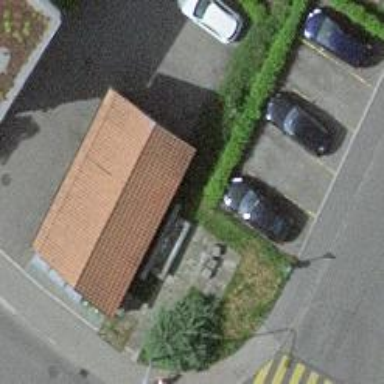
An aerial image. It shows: Fountain.